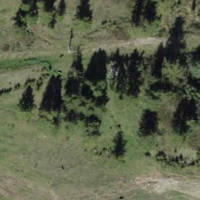
EUNIS habitat code: 41
Species observed at this site:
Plantago alpina